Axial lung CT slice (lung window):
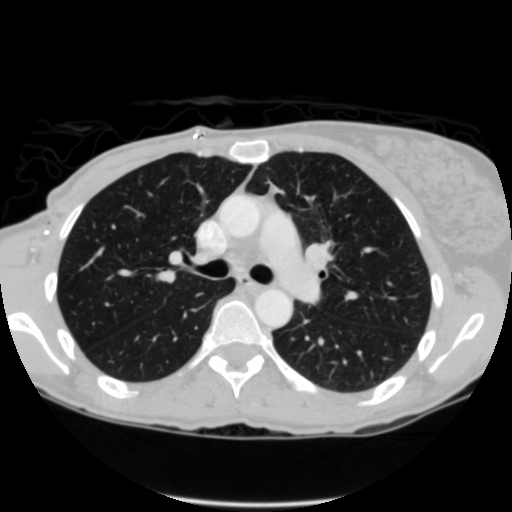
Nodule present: no